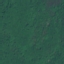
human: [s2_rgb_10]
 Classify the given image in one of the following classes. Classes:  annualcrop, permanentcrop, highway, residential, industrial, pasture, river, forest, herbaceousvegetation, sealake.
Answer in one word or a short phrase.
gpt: Forest